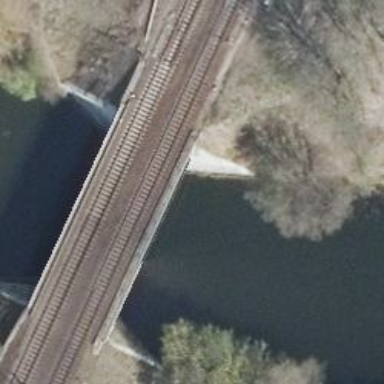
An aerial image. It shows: There is bridge in the image.